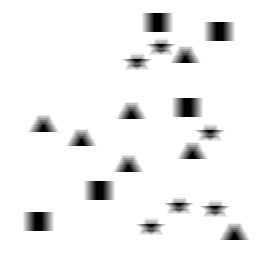
Squares: 5
Triangles: 7
Stars: 6
Total shapes: 18